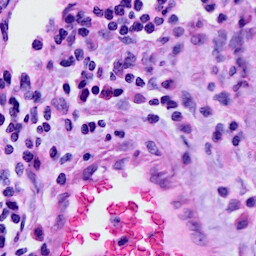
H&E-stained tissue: Cervix